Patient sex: M
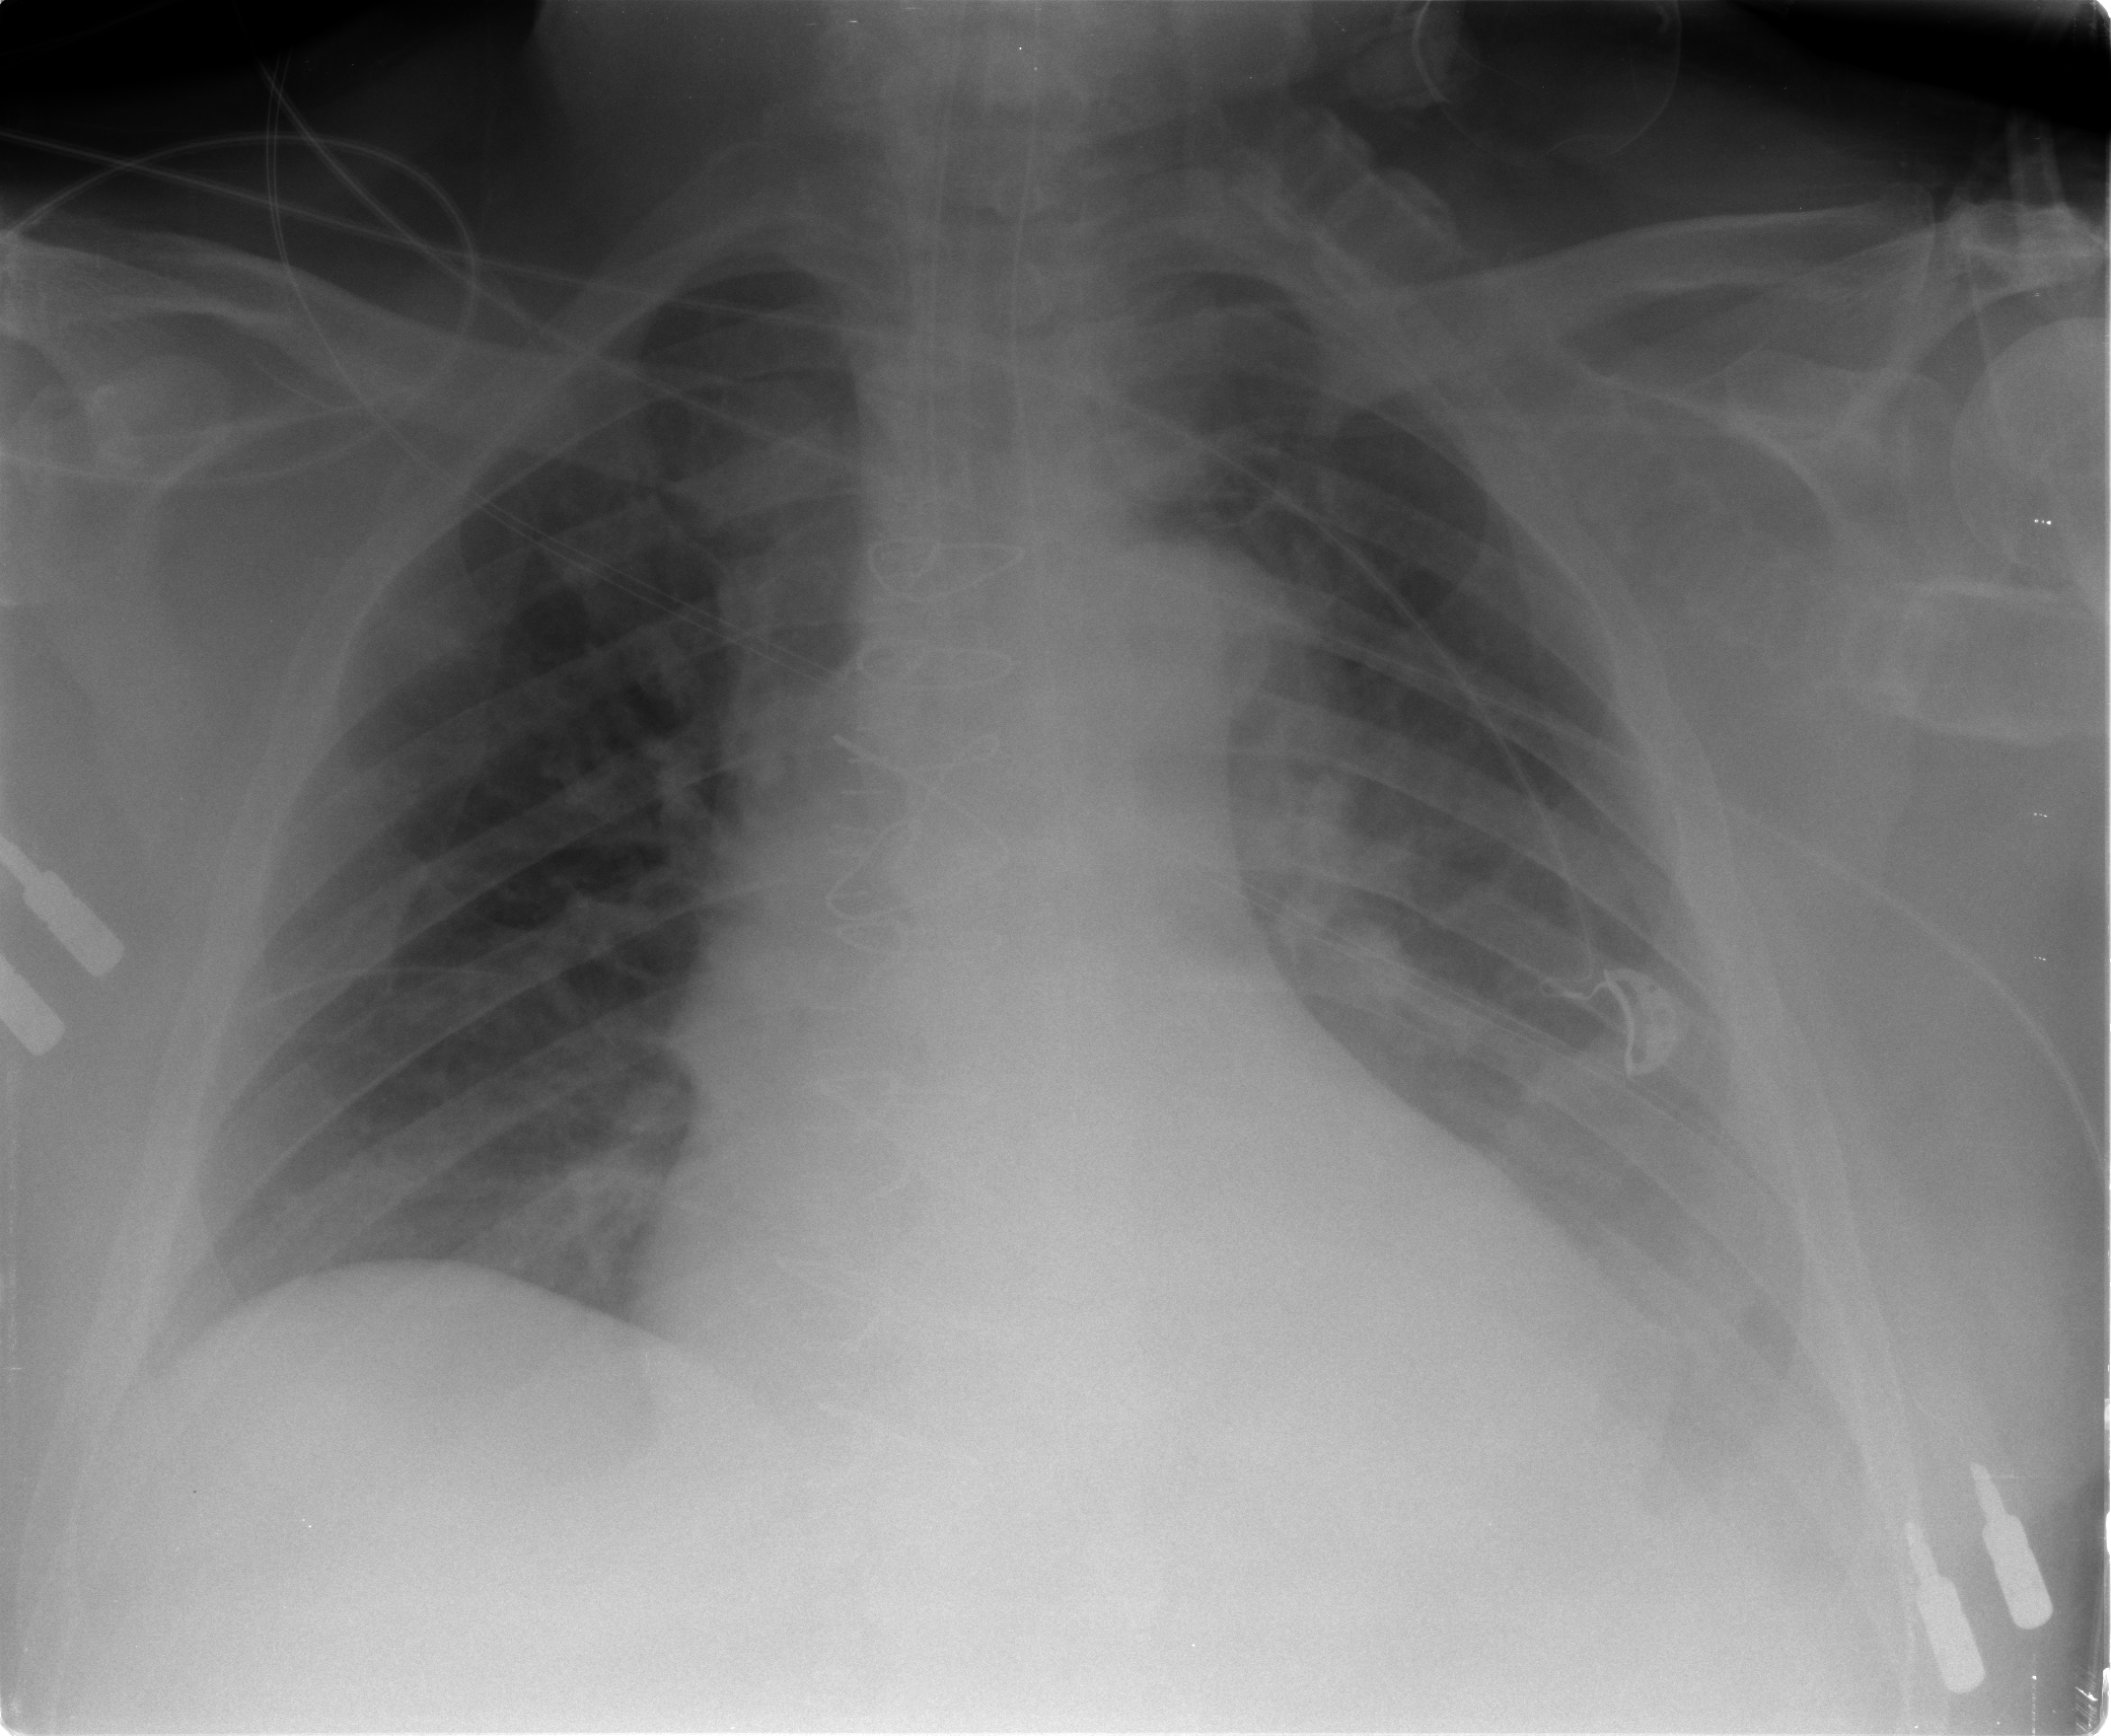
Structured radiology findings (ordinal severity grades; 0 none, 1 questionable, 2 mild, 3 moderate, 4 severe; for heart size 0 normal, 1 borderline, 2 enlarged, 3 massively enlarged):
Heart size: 2
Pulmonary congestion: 2
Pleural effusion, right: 0
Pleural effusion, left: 3
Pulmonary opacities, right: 0
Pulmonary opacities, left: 2
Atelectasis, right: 1
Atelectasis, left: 2